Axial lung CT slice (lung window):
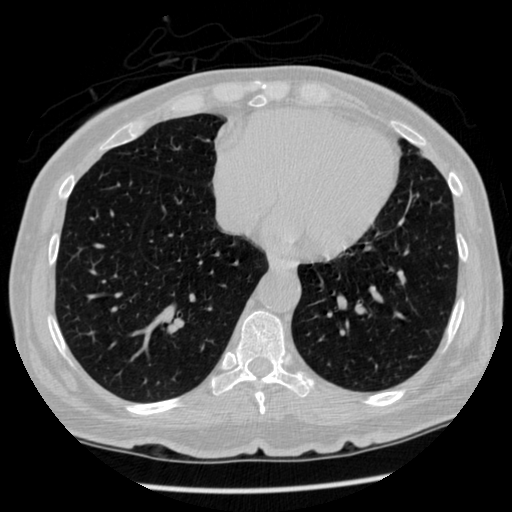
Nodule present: no